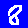
Digit: 8